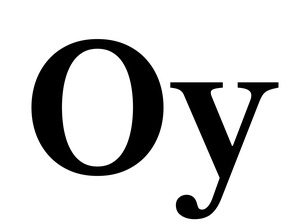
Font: LibreCaslonText_SemiBold